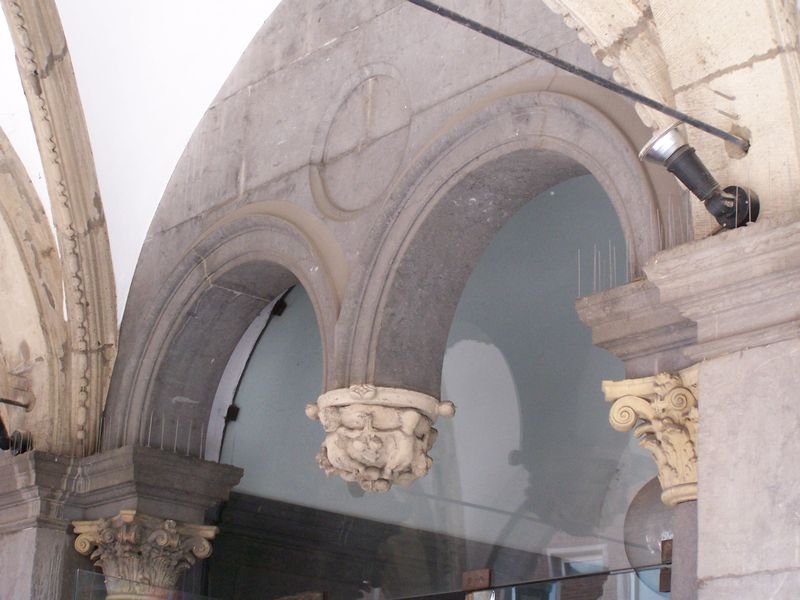
Titel: Köln, Rathauslaube (Obergeschoss 1616/17 verändert)
Künstler: Wilhelm Vernukken
Standort: Köln (EU - D - NRW)
Schlagwörter: schatten, glas, lampe, säule, säulen, tür, gebäude, haus, architektur, stein, spiegelung, kirche, kreis, rund, skulptur, ecke, bogen, mauer, rundbogen, arch, arches, architecture, column, columns, corinthian, lamp, white, gray, detail, reflection, stuck, foto, bögen, eingang, komposit, gewölbe, rippen, arkaden, kapitell, portal, schlussstein, voluten, rosette, ionisch, sky, stone, rundbögen, romanik, building, reflections, light, entrance, korinthisch, ruins, glass, archway, temple, jonisch, entry, gothic, circle, leitung, photograph, volluten, molding, pole, kompositkapitell, kapitelll, capitals, arched, spikes, etail fenster, llfoto, kpitell, architexture, glass pane, phototgraph, loght, schlusssteinh